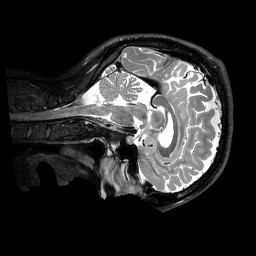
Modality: T2w
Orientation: sagittal